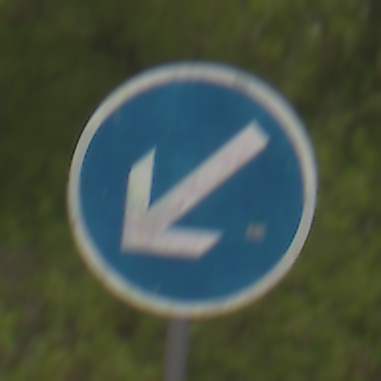
Verkehrszeichen: VorgeschriebeneVorbeifahrtLinks
Umgebung: Outdoor, Nature
Tageszeit: MorningAfternoon
Wetter: Overcast
Licht: Natural
Jahreszeit: NotSpecified
Kontrast: LowContrast